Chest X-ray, AP view. Patient: 45 years old, sex M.
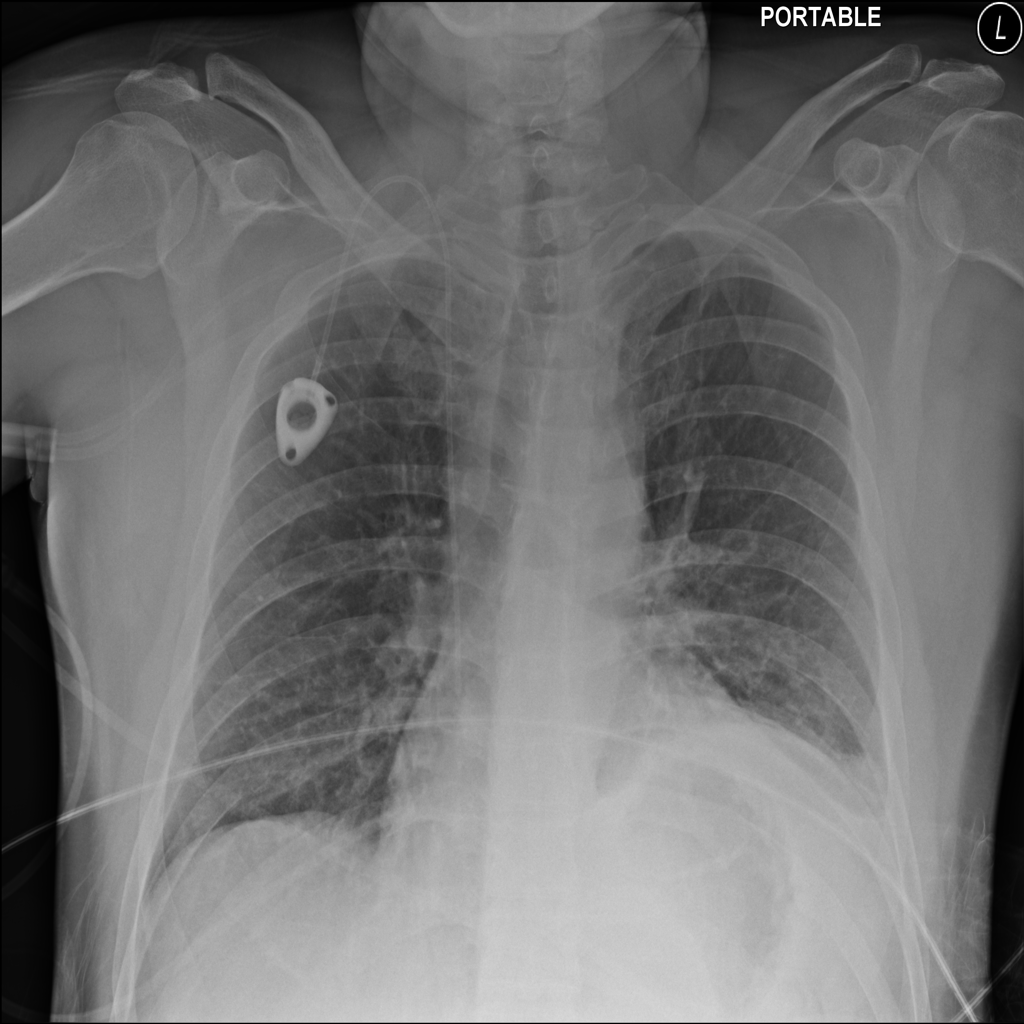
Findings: Effusion